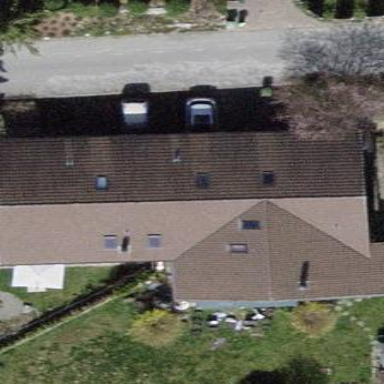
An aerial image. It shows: Simple house.